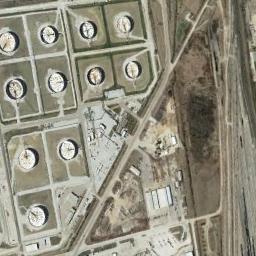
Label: storage_tank